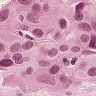
Metastatic tissue present: yes